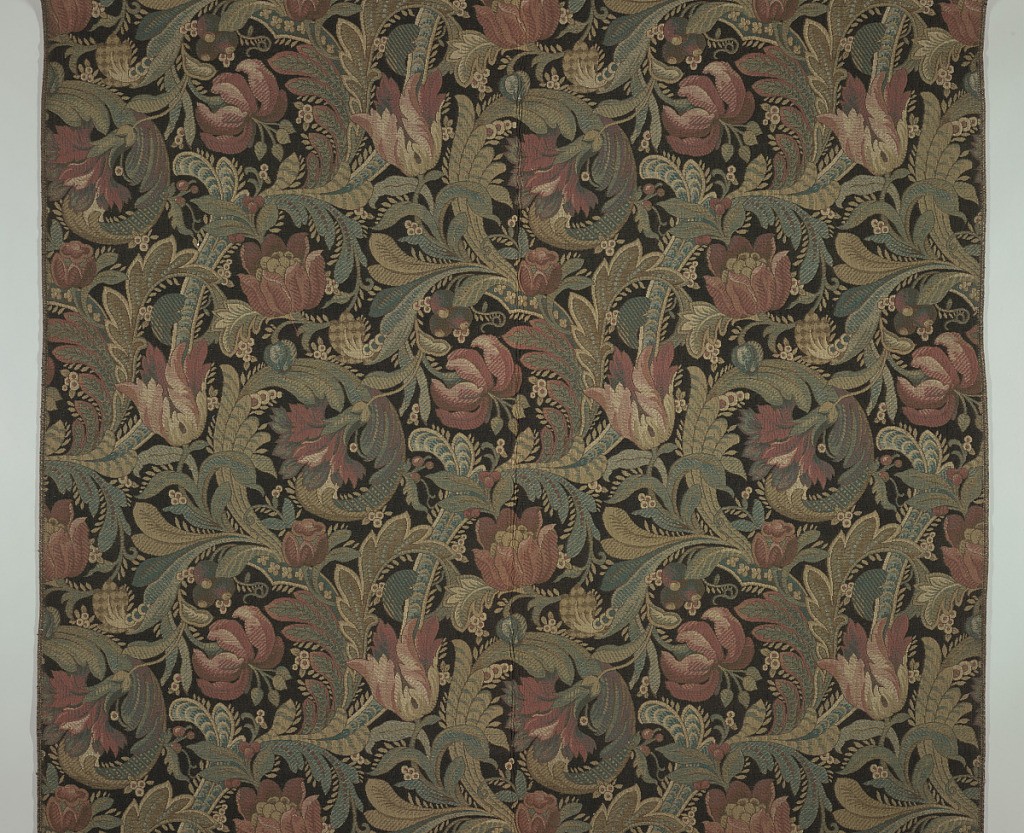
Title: Textile
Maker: Robert M. Davidson
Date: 1918
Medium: wool, cotton Technique: woven imitation of wool needlepoint
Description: a) Length of upholstery fabric with an exotic floral vine muted red, blue, green and ochre on black background. The pattern is achieved by brick repeat of the rectangular pattern.
b) Same pattern with deep purple, blue-green, dark green, yellow and ochre floral vines and tan background.